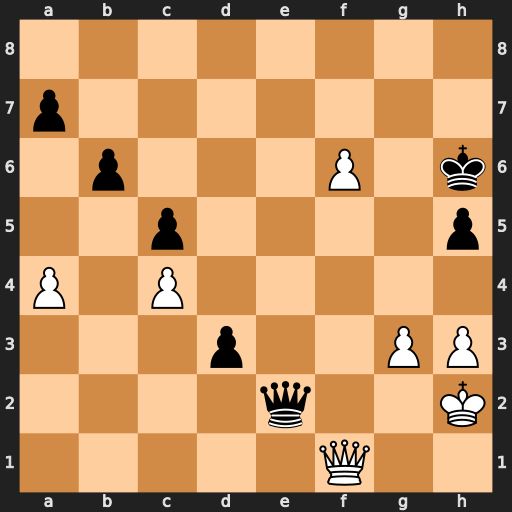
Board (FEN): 8/p7/1p3P1k/2p4p/P1P5/3p2PP/4q2K/5Q2
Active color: w
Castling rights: -
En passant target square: -
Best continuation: Kg1 Qxf1+ Kxf1 d2 Ke2 d1=R Kxd1